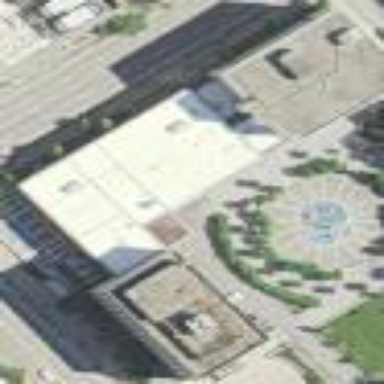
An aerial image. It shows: Public building that serves as courthouse.